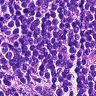
Metastatic tissue present: no